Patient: sex F, age 55
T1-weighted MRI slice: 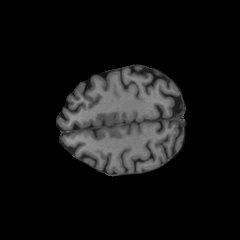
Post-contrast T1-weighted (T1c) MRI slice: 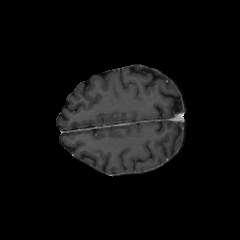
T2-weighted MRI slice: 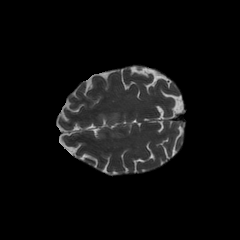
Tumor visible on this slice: no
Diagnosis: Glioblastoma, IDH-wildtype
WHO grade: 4